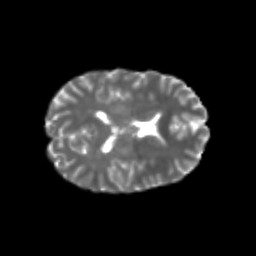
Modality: T2w
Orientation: axial
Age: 20
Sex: female
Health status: healthy
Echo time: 0.074 s